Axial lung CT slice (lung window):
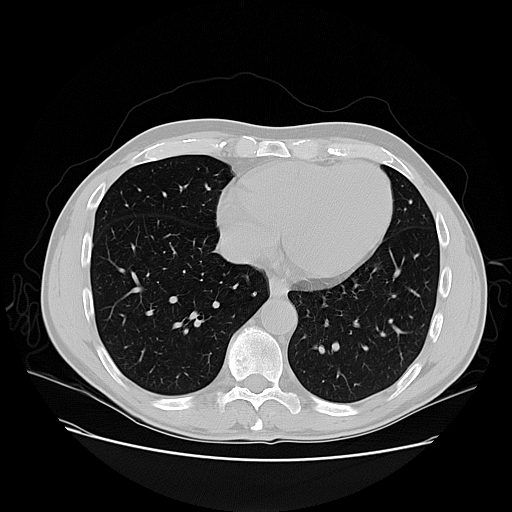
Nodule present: no